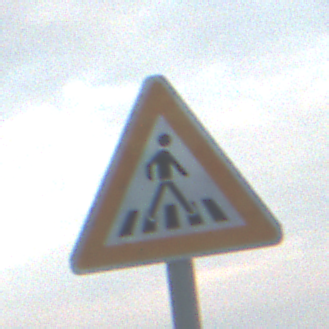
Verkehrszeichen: FussgaengerueberwegLinks
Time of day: SunriseSunset
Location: Outdoor (RoadRail)
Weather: PartlyCloudy
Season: NotSpecified
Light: Natural